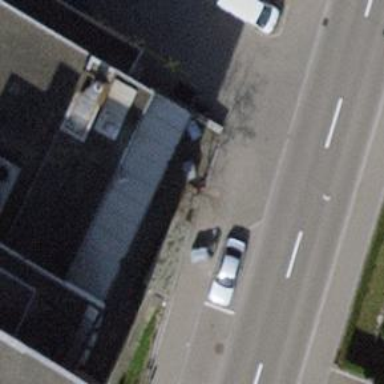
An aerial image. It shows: Sidewalk along the footway.